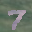
Label: 7